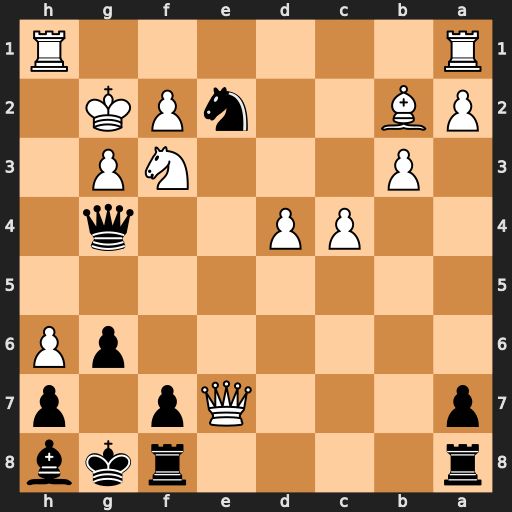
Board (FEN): r4rkb/p3Qp1p/6pP/8/2PP2q1/1P3NP1/PB2nPK1/R6R
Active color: b
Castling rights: -
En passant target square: -
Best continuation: Nf4+ Kg1 Qxf3 gxf4 Qg4+